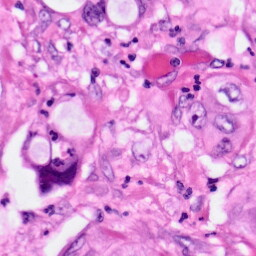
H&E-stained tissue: Pancreatic